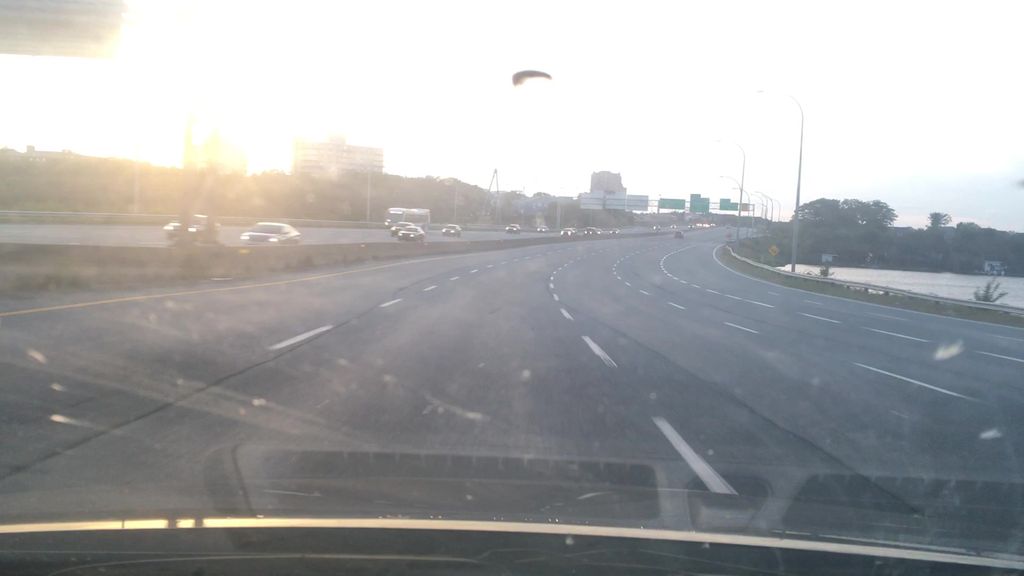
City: halifax